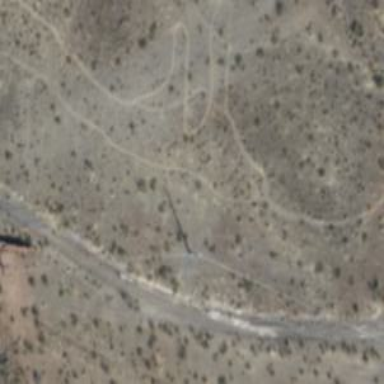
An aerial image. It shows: Path with excellent trail visibility.